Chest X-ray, PA view. Patient: 48 years old, sex M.
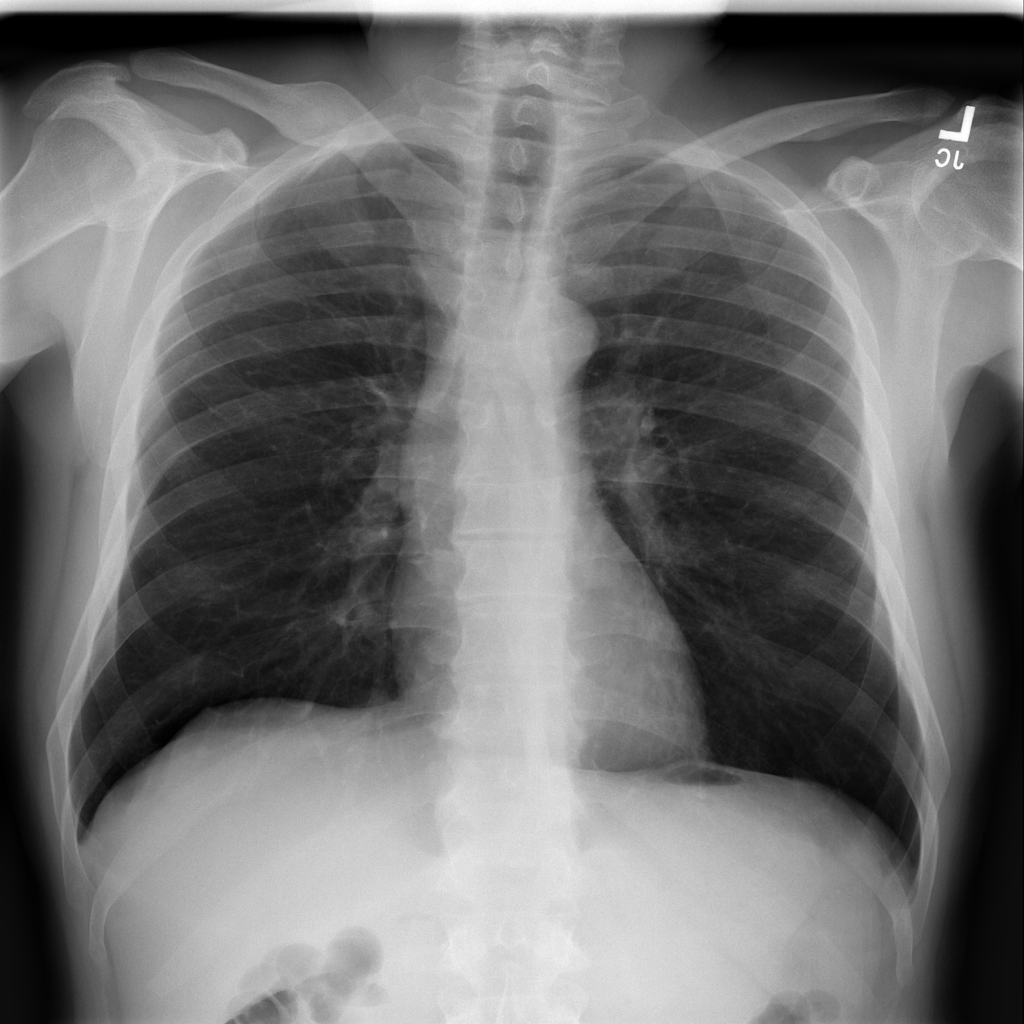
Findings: No Finding